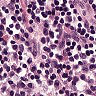
Metastatic tissue present: no